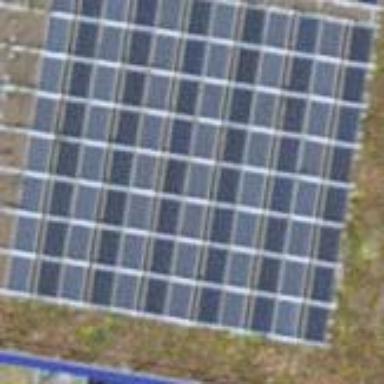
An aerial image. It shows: Solar power generator.